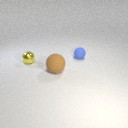
small blue rubber sphere behind small yellow metal sphere